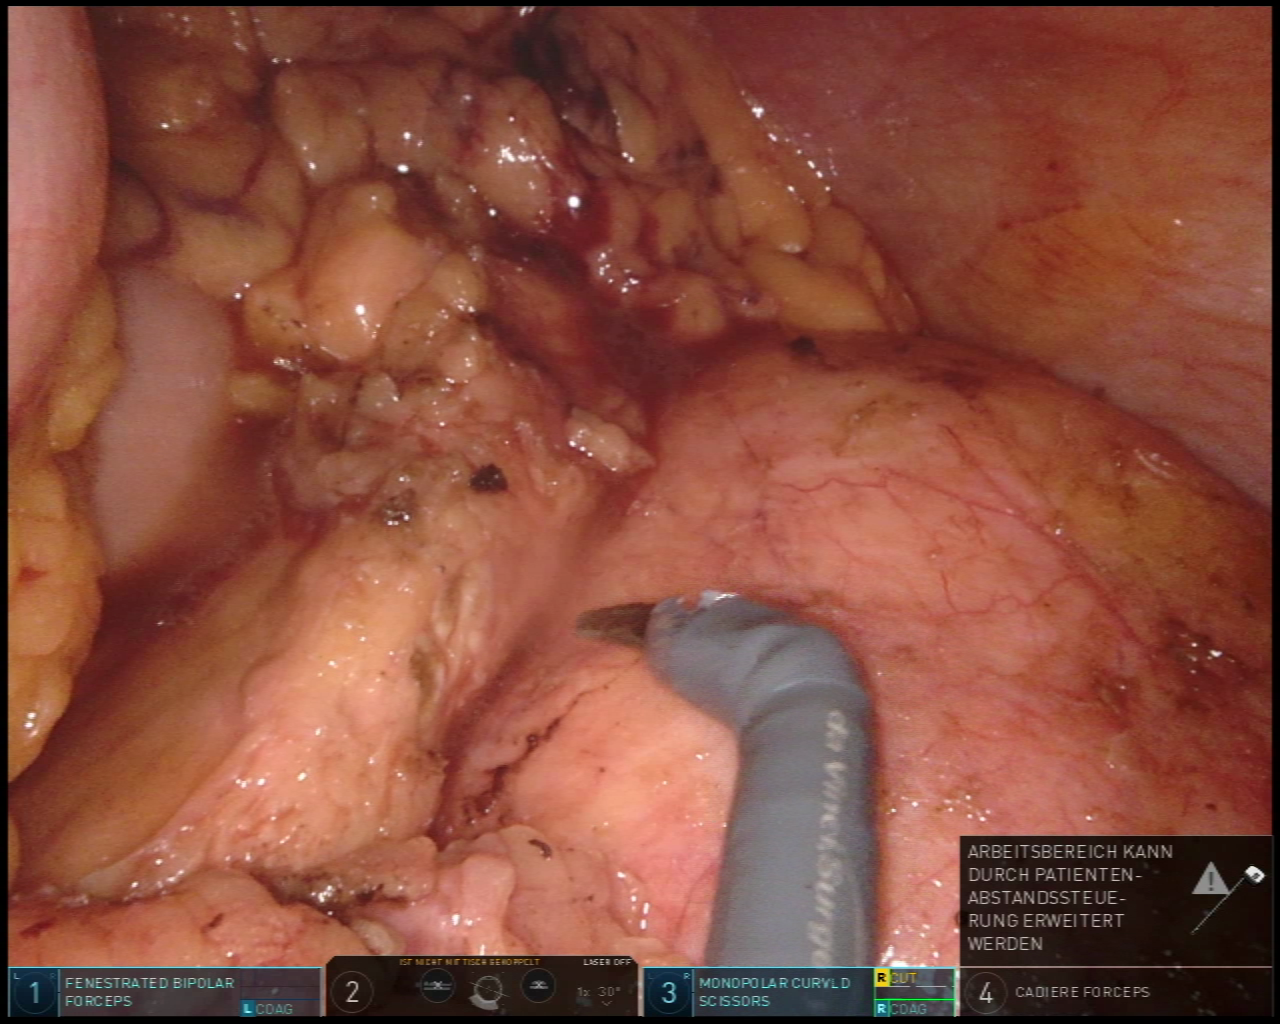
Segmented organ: pancreas
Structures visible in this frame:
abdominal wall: yes
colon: yes
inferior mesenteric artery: no
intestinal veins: no
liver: no
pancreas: yes
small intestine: no
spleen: no
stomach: yes
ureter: no
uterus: no
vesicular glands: no